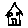
Label: house